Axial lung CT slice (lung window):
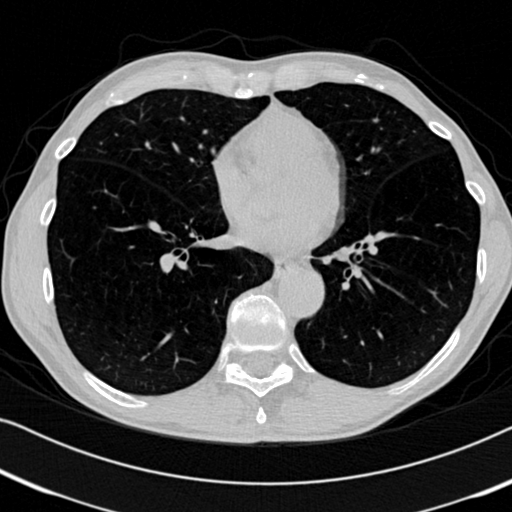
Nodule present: no